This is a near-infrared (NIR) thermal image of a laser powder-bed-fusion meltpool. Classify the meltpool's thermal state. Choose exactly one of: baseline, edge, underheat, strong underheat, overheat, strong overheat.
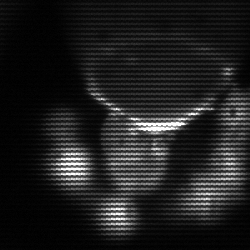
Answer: edge